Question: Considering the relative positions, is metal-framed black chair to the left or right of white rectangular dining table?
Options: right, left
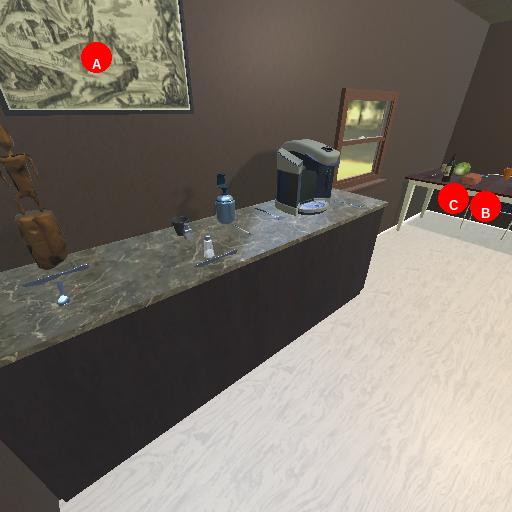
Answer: right